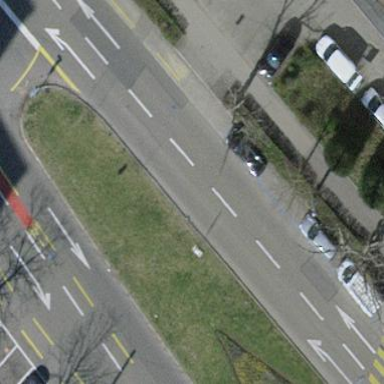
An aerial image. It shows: Parking lane area.